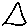
Label: triangle